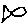
Label: fish